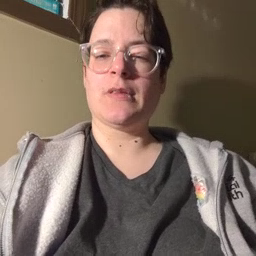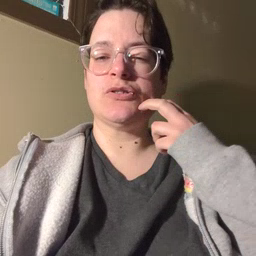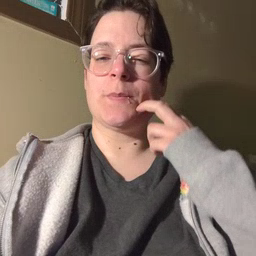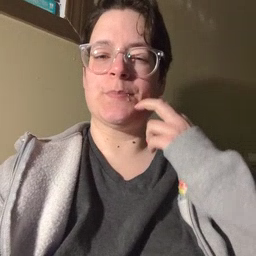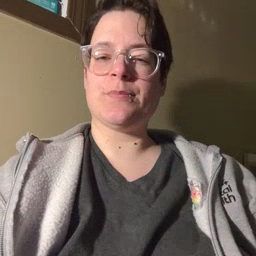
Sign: gum